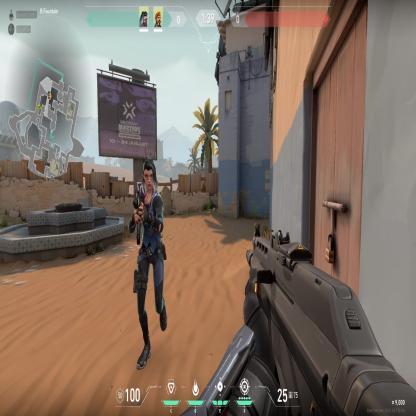
Label: teammate